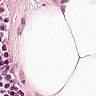
Metastatic tissue present: no